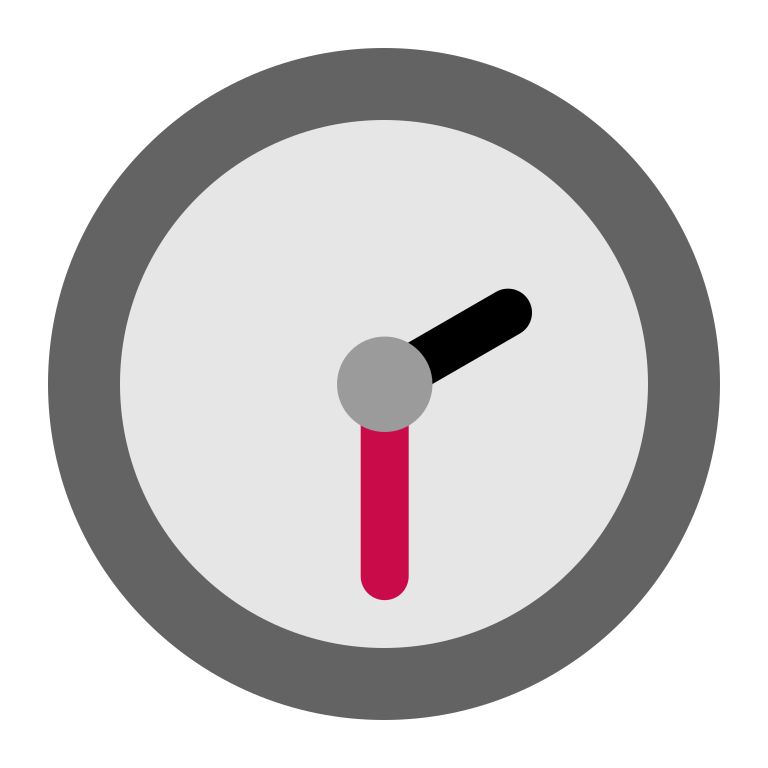
two thirty flat